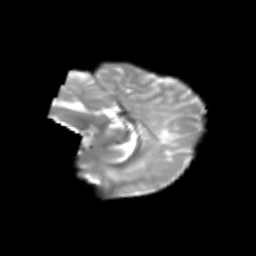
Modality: T2w
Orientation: sagittal
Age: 6
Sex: male
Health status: healthy